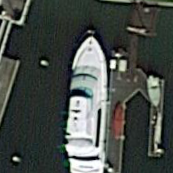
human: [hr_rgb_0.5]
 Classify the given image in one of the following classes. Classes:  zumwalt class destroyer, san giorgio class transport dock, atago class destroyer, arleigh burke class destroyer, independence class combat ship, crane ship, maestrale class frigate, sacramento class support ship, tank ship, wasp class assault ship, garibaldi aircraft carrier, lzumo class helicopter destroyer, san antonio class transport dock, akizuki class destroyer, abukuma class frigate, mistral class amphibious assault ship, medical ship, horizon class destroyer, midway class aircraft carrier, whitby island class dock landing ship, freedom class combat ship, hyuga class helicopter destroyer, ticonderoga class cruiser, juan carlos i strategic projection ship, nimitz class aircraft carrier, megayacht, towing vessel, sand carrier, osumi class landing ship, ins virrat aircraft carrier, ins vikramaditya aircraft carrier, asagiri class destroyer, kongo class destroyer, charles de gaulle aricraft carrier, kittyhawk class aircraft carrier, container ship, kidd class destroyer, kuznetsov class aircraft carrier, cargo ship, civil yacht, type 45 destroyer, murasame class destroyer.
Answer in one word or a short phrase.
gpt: Civil yacht